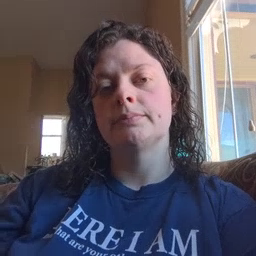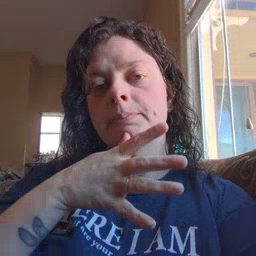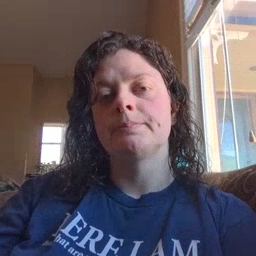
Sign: mom